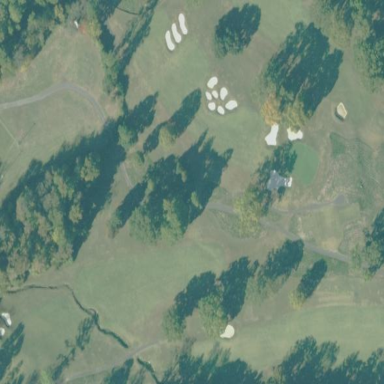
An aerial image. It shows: Grassy area designated as golf fairway.